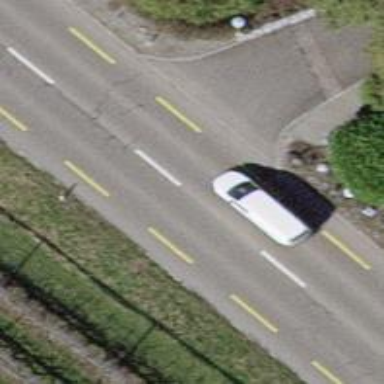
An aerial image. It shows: Primary highway with asphalt surface. There is soft lane for cyclists.